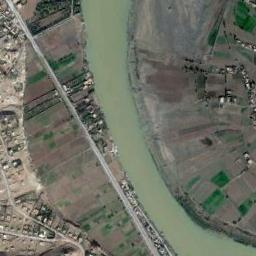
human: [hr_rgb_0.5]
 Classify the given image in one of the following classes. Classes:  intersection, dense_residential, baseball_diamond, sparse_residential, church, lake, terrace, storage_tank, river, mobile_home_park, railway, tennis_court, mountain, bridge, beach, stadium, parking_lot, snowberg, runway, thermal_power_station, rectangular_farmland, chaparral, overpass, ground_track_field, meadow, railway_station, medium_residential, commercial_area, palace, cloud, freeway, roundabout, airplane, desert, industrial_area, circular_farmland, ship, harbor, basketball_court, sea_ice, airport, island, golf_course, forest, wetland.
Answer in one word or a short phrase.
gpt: river